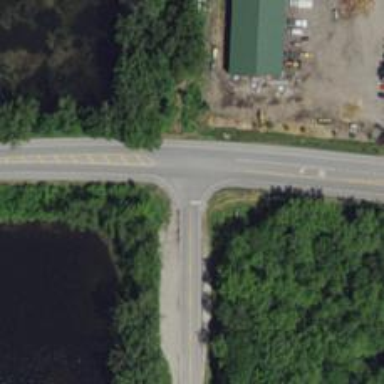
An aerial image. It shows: Road with stop sign.